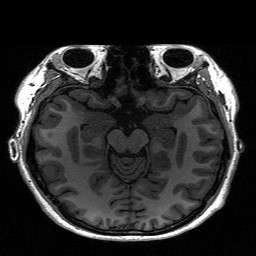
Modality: T1w
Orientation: coronal